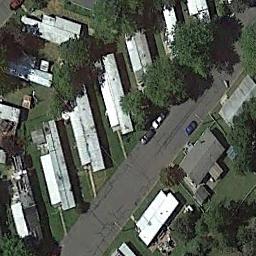
Label: residential